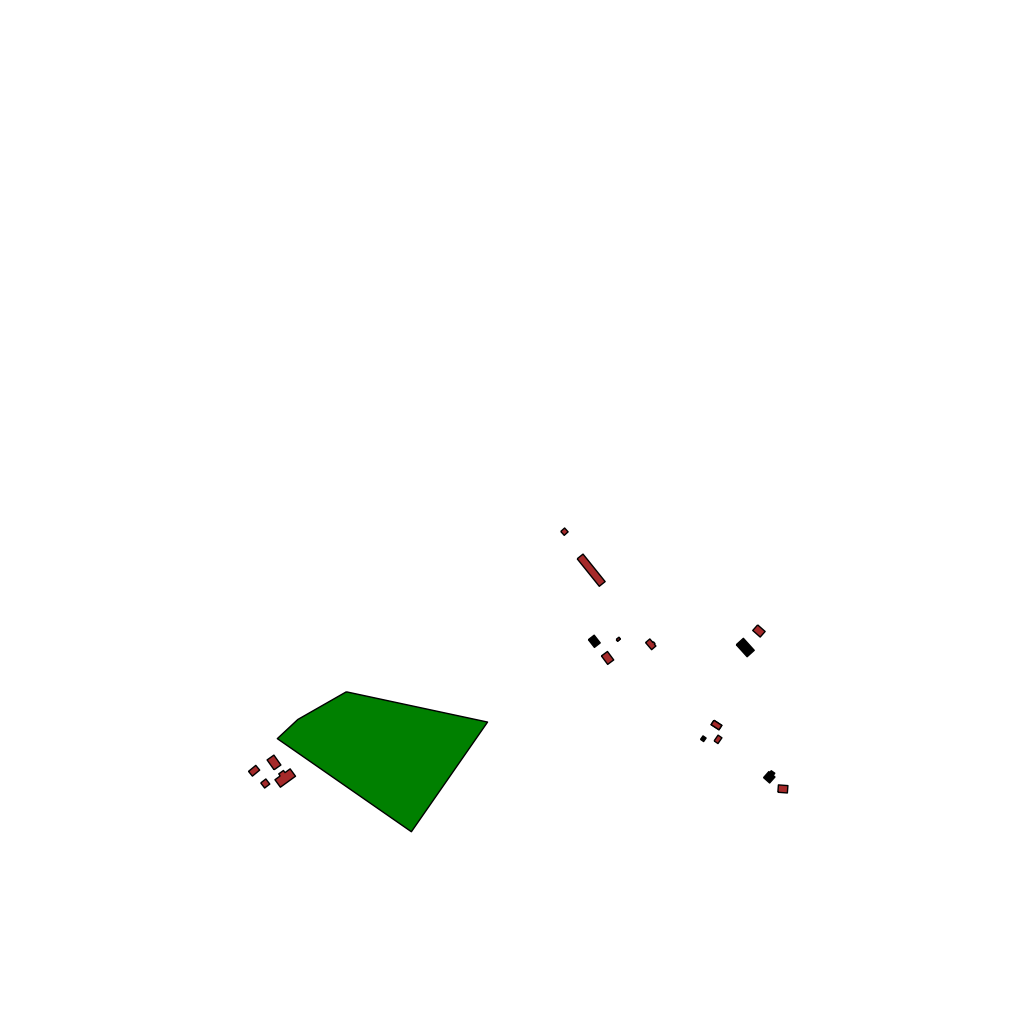
Tags: overhead vector_map, recreation, residential, soviet, individual_rise, density_1, Building, Facility, Park, 1.0 km²